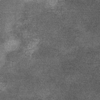
Label: not_dusty